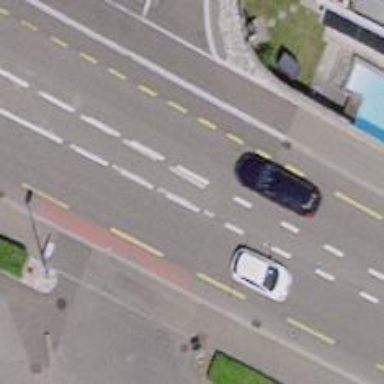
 with designated cycle lane on both sides."